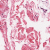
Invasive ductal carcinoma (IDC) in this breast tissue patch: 0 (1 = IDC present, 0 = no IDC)